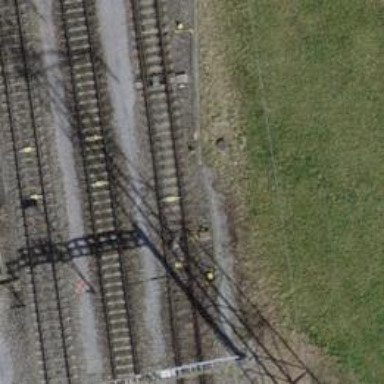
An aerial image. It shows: Railway switch.